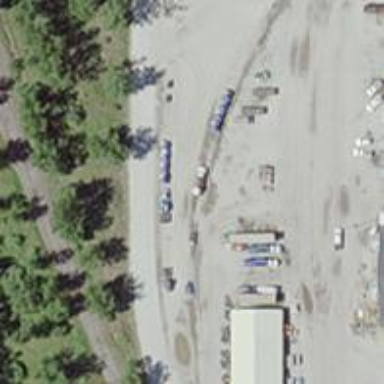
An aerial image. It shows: Rail spur service.